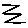
Label: zigzag